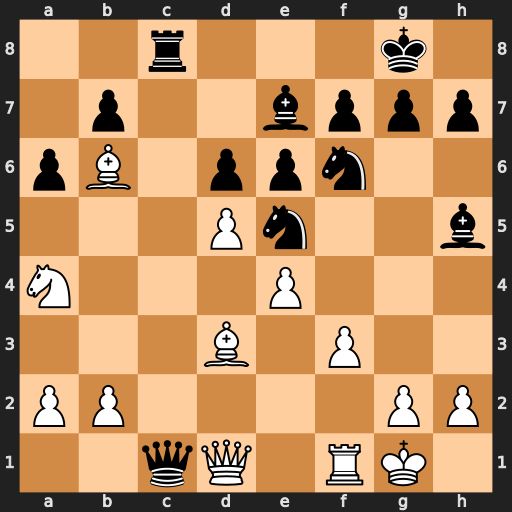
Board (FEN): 2r3k1/1p2bppp/pB1ppn2/3Pn2b/N3P3/3B1P2/PP4PP/2qQ1RK1
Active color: w
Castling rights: -
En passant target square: -
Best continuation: Qxc1 Rxc1 Rxc1